Question: In a UITableView, I'm listing a bunch of languages to be selected. And to put a section index view to the right like in Contacts app, I'm getting all first letters of languages in the list and then use it to generate the section index view.
It works almost perfect, Just I encountered with a problem in getting first letter of some strings in Hebrew. Here a screenshot from playground, one of the language name that I couldn't get the first letter:

Problem is, the first letter of the name of the language that has "ina" language code, isn't "A", it's an empty character; it's not a space, it's just an empty character. As you can see, it's actually 12 characters in total, but when I get count of it, it says 13 characters because there is an non-space empty character in index 0.
It works perfectly if I use "eng" or "ara" languages with putting these values in value: parameter. So maybe the problem is cause of system that returns a language name with an empty character in some cases, I don't know.
I tried some different methods of getting first letter, but any of it didn't work.
Here "A" isn't the first letter, it's the second letter. So I thought maybe I can find a simple hack with that, but I want to try solving it before trying workarounds.
Here is the code:
'''
let locale = NSLocale(localeIdentifier: "he")
let languageName = locale.displayNameForKey(NSLocaleIdentifier, value: "ina")!
let firstLetter = first(languageName)!
println(countElements(languageName))
for character in languageName {
println(character)
}
'''
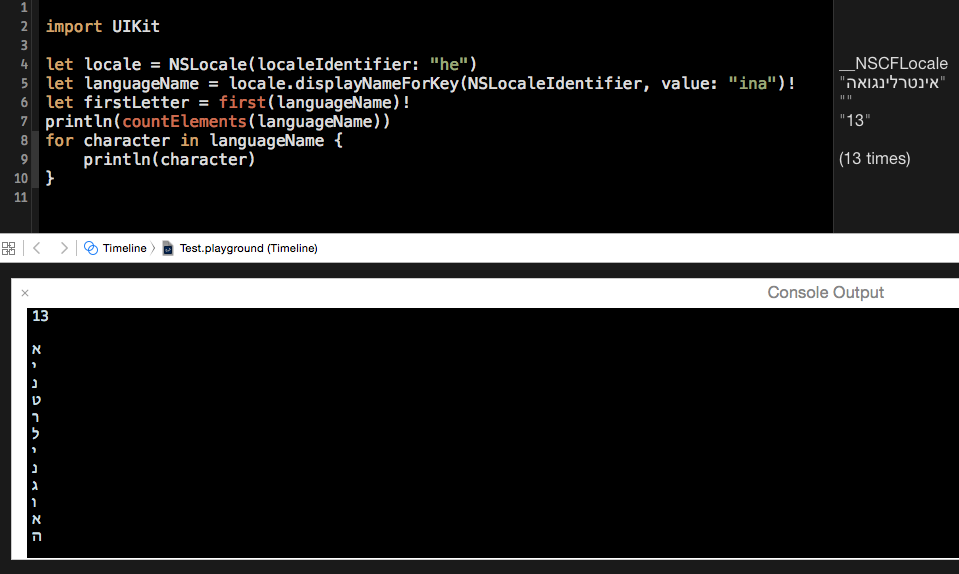
Answer: You could use an 'NSCharacterSet.controlCharacterSet()' to test each character. I can't figure out how to stay in Swift-native strings, but here's a function that uses 'NSString' to return the first non-control character:
'''
func firstNonControlCharacter(str: NSString) -> String? {
let controlChars = NSCharacterSet.controlCharacterSet()
for i in 0..<str.length {
if !controlChars.characterIsMember(str.characterAtIndex(i)) {
return str.substringWithRange(NSRange(location: i, length: 1))
}
}
return nil
}
let locale = NSLocale(localeIdentifier: "he")
let languageName = locale.displayNameForKey(NSLocaleIdentifier, value: "ina")!
let firstChar = firstNonControlCharacter(languageName) // Optional("A")
'''